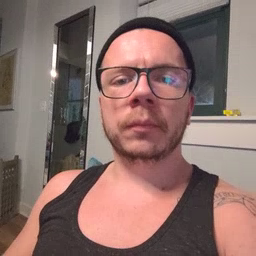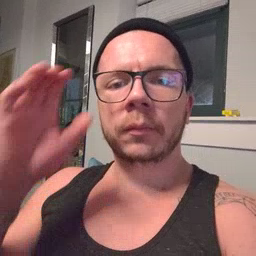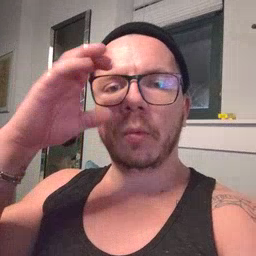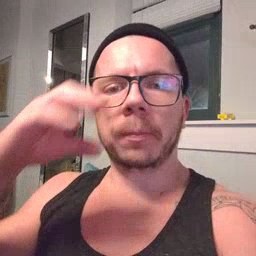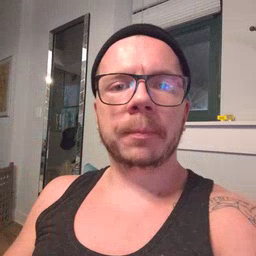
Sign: owl